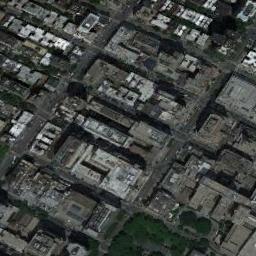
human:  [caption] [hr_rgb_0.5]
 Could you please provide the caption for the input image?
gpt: The commercial area is consist of many buildings .

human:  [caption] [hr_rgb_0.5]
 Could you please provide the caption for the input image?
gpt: There are many densely arranged buildings and several roads and many trees in a business district .

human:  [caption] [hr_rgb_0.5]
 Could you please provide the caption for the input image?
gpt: There are two rows of tall buildings in the picture .

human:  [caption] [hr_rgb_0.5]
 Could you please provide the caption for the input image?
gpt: A dense commercial area has lots of buildings arranged neatly and some roads go through the commercial area .

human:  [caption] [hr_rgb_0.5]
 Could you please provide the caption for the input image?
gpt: There are many buildings arranged densely on a commercial area .